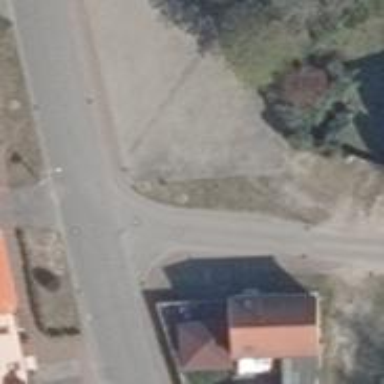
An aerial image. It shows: Residential road with asphalt surface. Sidewalk is present on the left side.